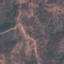
Land use / land cover class: HerbaceousVegetation